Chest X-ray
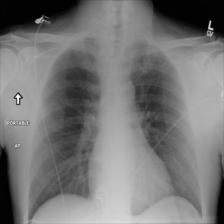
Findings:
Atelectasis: negative
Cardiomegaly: negative
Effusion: negative
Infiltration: negative
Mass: negative
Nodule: negative
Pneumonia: negative
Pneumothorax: negative
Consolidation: negative
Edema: negative
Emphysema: negative
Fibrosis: negative
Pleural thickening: negative
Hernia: negative